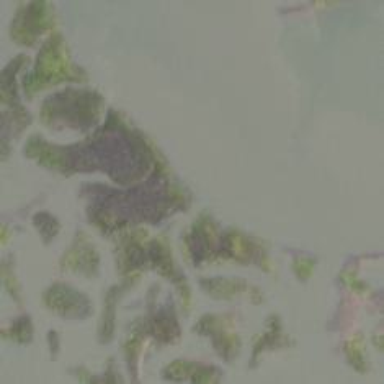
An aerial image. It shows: Marsh wetland with tidal influence.